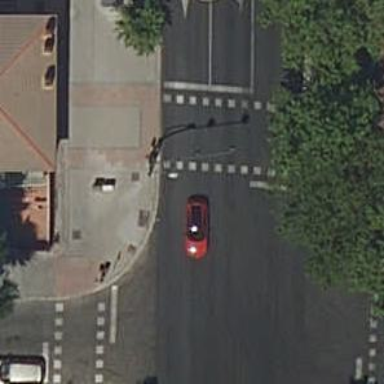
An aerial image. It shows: Road crossing with traffic signals.